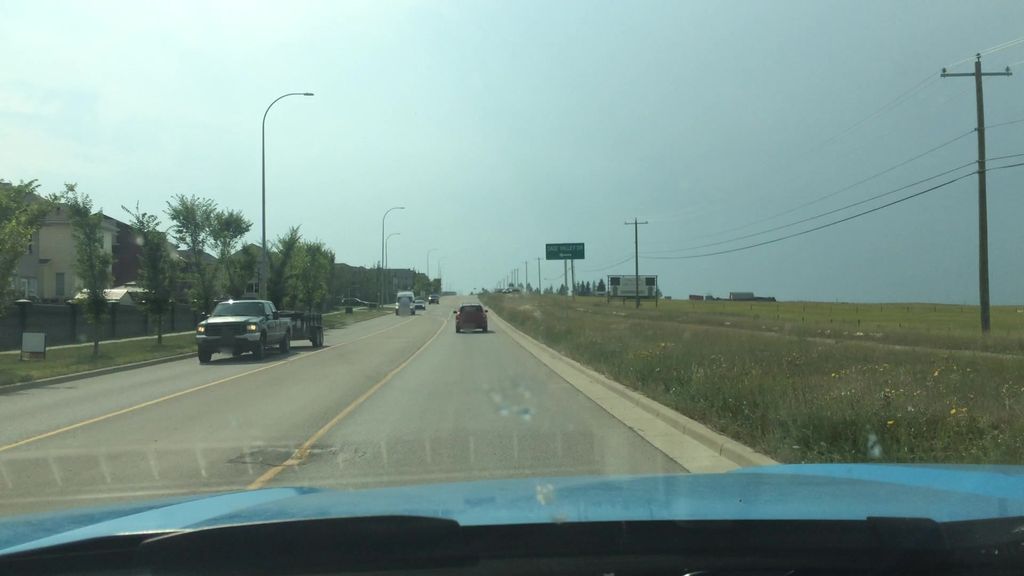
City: calgary